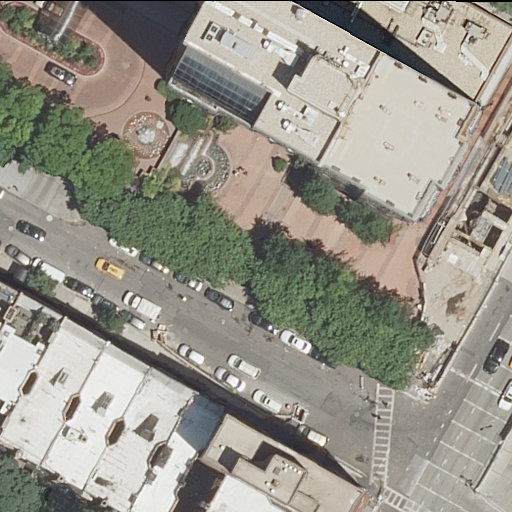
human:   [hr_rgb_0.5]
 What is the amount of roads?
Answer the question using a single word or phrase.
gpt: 11

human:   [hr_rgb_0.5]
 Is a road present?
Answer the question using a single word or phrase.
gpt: yes

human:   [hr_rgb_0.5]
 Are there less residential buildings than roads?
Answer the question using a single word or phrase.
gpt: yes

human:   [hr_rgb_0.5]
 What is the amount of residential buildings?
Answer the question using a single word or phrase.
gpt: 10

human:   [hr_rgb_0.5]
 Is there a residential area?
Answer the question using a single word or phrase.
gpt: yes

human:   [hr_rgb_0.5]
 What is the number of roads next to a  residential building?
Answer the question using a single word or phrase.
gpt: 11

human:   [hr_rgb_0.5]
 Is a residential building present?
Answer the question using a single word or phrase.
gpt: yes

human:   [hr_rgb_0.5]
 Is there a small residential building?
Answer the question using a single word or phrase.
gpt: yes

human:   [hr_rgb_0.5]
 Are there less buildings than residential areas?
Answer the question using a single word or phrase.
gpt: no

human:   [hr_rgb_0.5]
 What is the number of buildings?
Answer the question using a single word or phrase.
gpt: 11

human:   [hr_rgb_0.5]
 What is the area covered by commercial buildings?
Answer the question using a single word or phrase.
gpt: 0m2

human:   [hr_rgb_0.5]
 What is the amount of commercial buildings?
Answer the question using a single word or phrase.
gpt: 0

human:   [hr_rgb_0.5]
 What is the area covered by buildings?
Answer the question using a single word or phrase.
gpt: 4727m2

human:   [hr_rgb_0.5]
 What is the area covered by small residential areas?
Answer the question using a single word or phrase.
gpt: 0m2

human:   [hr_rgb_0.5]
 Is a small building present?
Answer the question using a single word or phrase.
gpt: yes

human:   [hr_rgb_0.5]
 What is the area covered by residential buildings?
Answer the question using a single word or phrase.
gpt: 4726m2

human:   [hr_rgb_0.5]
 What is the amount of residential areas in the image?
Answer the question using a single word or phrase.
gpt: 1

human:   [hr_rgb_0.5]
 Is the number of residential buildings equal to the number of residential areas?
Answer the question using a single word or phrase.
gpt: no

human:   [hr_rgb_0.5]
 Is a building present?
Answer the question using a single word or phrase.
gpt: yes

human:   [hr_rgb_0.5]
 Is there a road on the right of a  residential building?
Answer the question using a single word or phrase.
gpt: yes

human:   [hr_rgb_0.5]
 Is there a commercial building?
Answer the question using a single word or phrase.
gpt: no

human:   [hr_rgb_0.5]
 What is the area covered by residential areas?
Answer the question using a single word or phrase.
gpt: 5606m2

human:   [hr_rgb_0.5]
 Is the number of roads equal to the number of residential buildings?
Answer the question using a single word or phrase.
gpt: no

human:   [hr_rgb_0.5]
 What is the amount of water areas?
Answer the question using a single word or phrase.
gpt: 0

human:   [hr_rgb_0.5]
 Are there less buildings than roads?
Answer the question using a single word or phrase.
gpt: no

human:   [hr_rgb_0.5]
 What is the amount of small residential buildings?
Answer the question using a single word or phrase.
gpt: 2

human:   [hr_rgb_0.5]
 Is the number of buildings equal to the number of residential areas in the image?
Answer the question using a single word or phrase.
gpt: no

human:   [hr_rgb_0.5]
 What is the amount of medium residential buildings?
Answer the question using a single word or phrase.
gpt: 6

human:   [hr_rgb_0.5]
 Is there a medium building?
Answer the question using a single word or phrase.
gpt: yes

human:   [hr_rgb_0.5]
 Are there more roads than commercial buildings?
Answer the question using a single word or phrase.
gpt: yes

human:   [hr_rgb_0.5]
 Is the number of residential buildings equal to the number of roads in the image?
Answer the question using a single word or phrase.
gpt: no

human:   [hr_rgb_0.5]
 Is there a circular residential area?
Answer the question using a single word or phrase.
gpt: no

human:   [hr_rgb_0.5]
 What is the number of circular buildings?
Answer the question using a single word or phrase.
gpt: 0

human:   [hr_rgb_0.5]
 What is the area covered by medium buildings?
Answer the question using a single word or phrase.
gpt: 1488m2

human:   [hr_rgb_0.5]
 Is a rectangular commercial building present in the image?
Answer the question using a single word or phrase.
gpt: no

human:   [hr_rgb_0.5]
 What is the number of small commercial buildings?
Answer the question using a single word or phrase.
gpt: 0

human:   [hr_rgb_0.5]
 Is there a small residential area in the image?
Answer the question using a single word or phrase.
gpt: no

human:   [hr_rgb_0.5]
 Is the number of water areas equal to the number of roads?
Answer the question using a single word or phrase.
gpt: no

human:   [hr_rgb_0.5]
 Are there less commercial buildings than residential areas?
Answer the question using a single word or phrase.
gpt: yes

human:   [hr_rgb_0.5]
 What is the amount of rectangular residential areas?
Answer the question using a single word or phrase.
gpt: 1

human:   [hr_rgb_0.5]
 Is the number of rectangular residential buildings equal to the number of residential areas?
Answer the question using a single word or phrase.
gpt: yes

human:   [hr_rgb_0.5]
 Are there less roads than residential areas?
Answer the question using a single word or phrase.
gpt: no

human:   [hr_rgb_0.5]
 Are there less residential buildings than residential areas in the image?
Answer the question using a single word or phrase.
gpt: no

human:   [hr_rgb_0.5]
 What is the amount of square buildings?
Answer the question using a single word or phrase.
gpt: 0

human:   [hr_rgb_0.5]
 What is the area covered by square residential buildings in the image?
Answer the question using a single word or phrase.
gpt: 0m2

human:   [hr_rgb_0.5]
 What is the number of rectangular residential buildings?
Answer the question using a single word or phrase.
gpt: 1

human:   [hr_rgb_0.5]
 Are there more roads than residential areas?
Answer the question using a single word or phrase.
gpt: yes

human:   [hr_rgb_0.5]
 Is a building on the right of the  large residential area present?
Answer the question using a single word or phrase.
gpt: yes

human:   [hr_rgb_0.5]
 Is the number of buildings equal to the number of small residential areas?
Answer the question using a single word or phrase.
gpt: no

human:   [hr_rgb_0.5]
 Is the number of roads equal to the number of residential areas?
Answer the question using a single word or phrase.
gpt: no

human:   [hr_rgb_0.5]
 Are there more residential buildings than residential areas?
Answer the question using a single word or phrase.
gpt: yes

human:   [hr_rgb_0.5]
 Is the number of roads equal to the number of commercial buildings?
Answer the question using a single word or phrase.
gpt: no

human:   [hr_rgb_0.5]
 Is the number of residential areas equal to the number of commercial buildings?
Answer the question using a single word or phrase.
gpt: no

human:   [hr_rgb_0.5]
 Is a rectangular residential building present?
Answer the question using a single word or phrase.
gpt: yes

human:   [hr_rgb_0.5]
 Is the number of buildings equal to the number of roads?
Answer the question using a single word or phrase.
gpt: yes

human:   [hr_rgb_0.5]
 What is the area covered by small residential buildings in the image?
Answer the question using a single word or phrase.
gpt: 69m2

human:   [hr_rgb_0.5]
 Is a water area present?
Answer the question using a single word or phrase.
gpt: no

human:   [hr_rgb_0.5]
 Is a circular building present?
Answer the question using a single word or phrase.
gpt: no

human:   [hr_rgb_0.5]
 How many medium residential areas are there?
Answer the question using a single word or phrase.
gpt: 0

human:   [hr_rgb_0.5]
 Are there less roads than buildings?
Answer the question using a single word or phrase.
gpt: no

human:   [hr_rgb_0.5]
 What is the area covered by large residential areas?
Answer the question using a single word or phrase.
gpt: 5606m2

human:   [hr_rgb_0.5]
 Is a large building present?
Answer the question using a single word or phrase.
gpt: yes

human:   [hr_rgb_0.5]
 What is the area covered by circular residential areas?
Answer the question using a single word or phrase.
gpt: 0m2

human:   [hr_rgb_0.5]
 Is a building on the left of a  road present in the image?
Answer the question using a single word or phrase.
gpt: yes